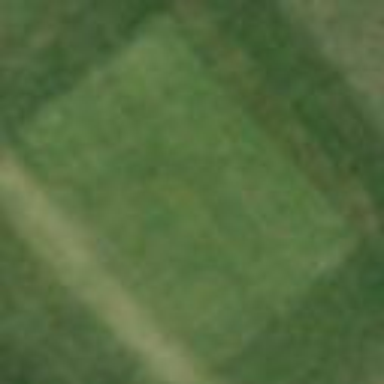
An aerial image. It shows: Grass area designated as golf tee.